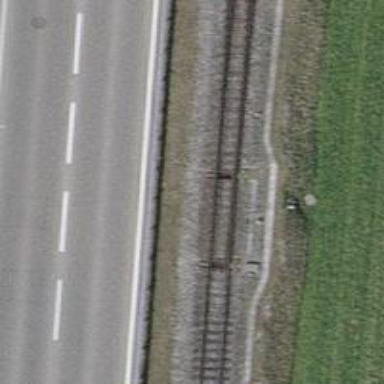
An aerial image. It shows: Railway switch.